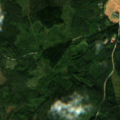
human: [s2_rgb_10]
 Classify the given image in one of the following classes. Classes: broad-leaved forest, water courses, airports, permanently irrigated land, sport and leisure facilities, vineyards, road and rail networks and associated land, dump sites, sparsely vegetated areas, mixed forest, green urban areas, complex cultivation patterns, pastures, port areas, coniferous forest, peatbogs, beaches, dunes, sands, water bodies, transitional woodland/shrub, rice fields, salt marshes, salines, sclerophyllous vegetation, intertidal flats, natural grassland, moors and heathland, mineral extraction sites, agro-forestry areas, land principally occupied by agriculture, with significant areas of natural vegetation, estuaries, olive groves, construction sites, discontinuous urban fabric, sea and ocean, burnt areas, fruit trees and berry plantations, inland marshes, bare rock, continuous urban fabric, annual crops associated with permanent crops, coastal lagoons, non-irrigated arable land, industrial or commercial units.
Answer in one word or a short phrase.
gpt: non-irrigated arable land, coniferous forest, mixed forest